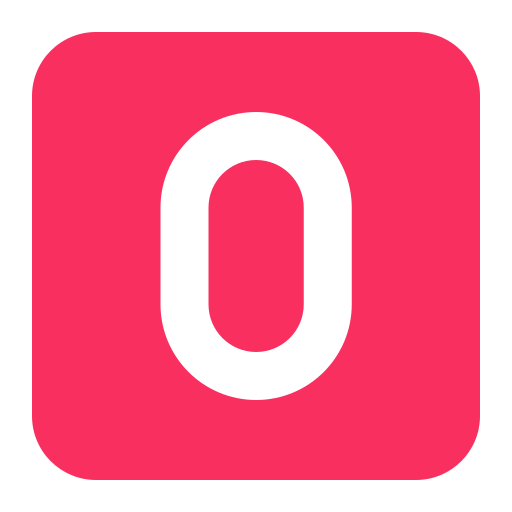
o button (blood type) flat